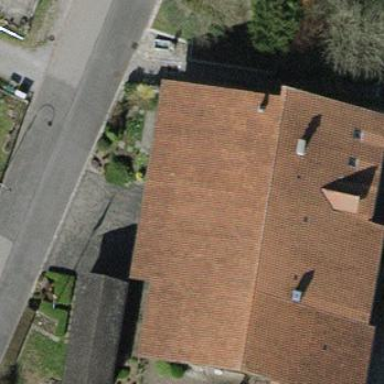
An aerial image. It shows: Terrace building.